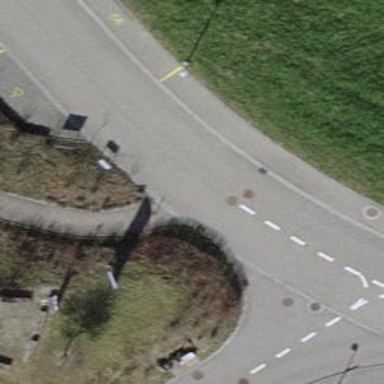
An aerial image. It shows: Bollard barrier.